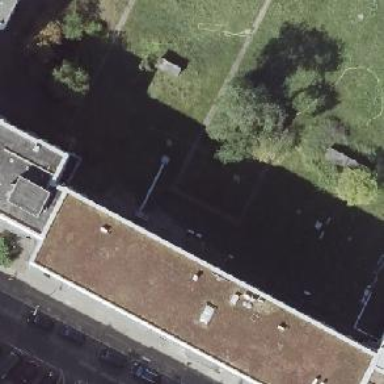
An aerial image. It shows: Office building.